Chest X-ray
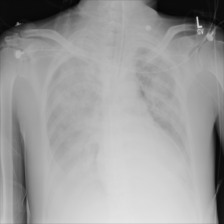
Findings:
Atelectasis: negative
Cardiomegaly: negative
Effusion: positive
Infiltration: negative
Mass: negative
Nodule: negative
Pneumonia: negative
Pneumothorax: negative
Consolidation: positive
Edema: negative
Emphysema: negative
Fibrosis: negative
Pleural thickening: negative
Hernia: negative